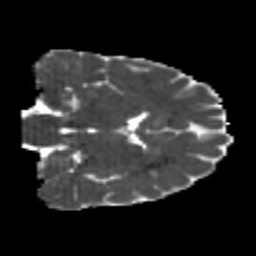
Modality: MD
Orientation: coronal
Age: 22
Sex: male
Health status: healthy
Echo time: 0.074 s